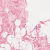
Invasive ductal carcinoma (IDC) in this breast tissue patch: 0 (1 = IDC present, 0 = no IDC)